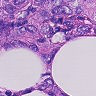
Metastatic tissue present: yes